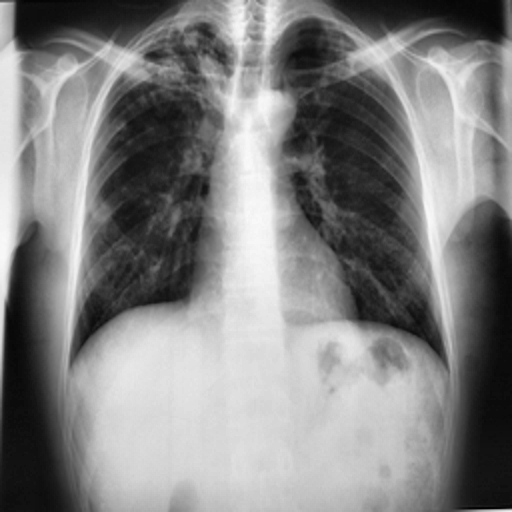
Finding: TUBERCULOSIS